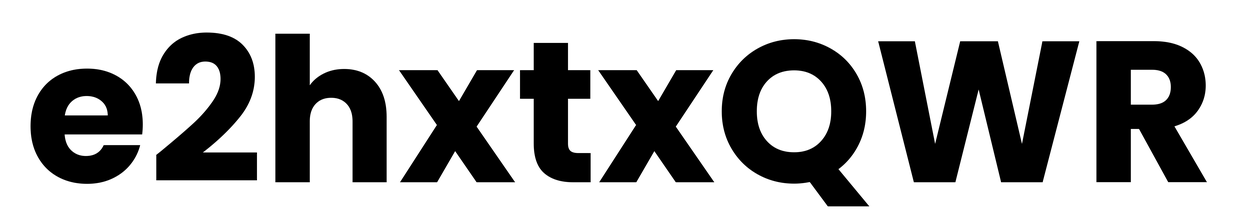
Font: Poppins-Bold